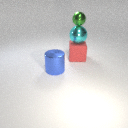
large cyan metal sphere above large red rubber cube